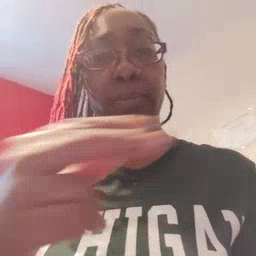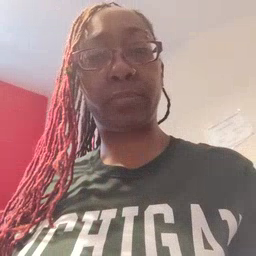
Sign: cut